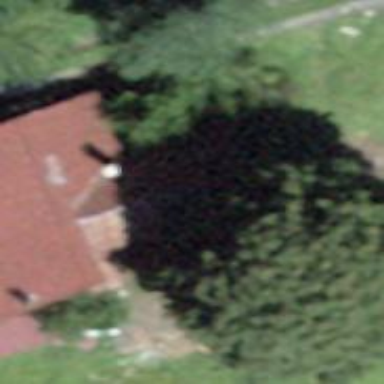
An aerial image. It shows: Single tag "natural: tree."